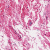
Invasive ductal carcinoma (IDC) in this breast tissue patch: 0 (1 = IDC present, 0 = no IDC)